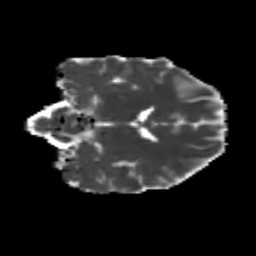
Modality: MD
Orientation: coronal
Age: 25
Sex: female
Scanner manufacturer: siemens
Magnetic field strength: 3 T
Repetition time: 3.5 s
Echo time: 0.104 s